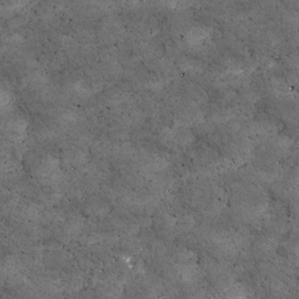
Label: non_frost